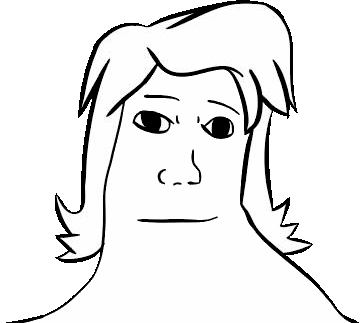
Label: 5_Shroomjak